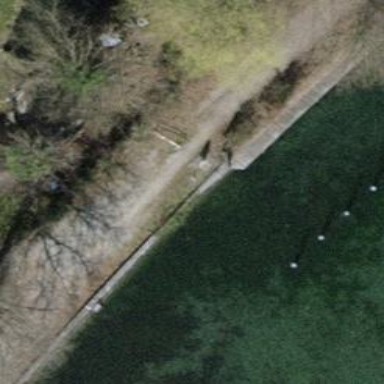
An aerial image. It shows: Swing gate barrier.